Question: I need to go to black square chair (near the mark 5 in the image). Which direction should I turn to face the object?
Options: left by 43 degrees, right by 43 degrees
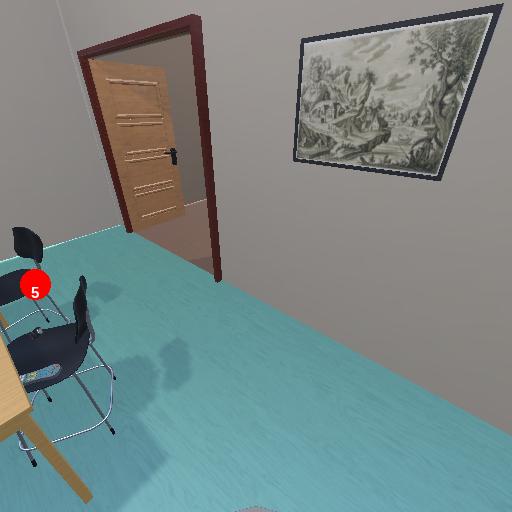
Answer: left by 43 degrees